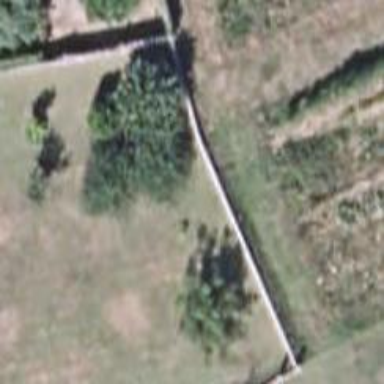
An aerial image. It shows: Fence.